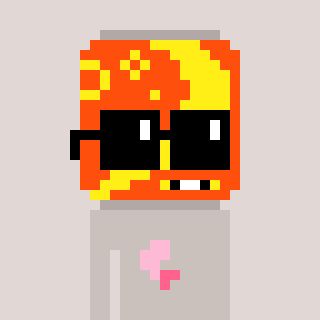
a pixel art character with square black sunglasses, a pop-shaped head and a foggrey-colored body on a warm background